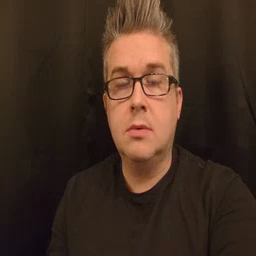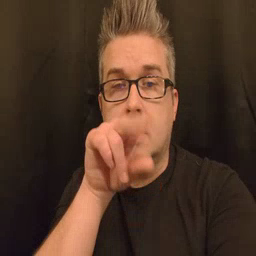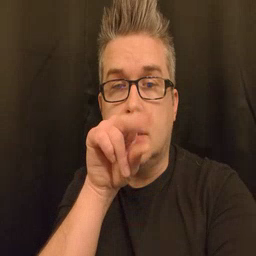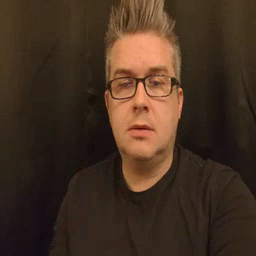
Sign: duck